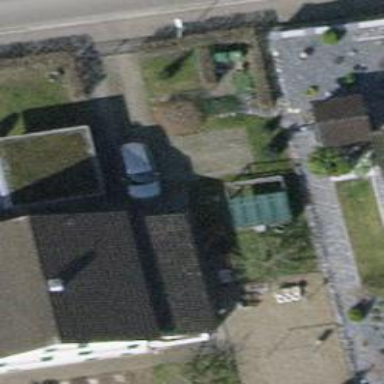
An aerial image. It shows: Driveway made of paving stones.